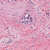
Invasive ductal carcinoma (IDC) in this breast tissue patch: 1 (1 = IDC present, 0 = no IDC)